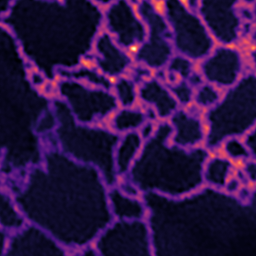
Label: Super-resolution ER image